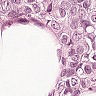
Metastatic tissue present: yes